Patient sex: F
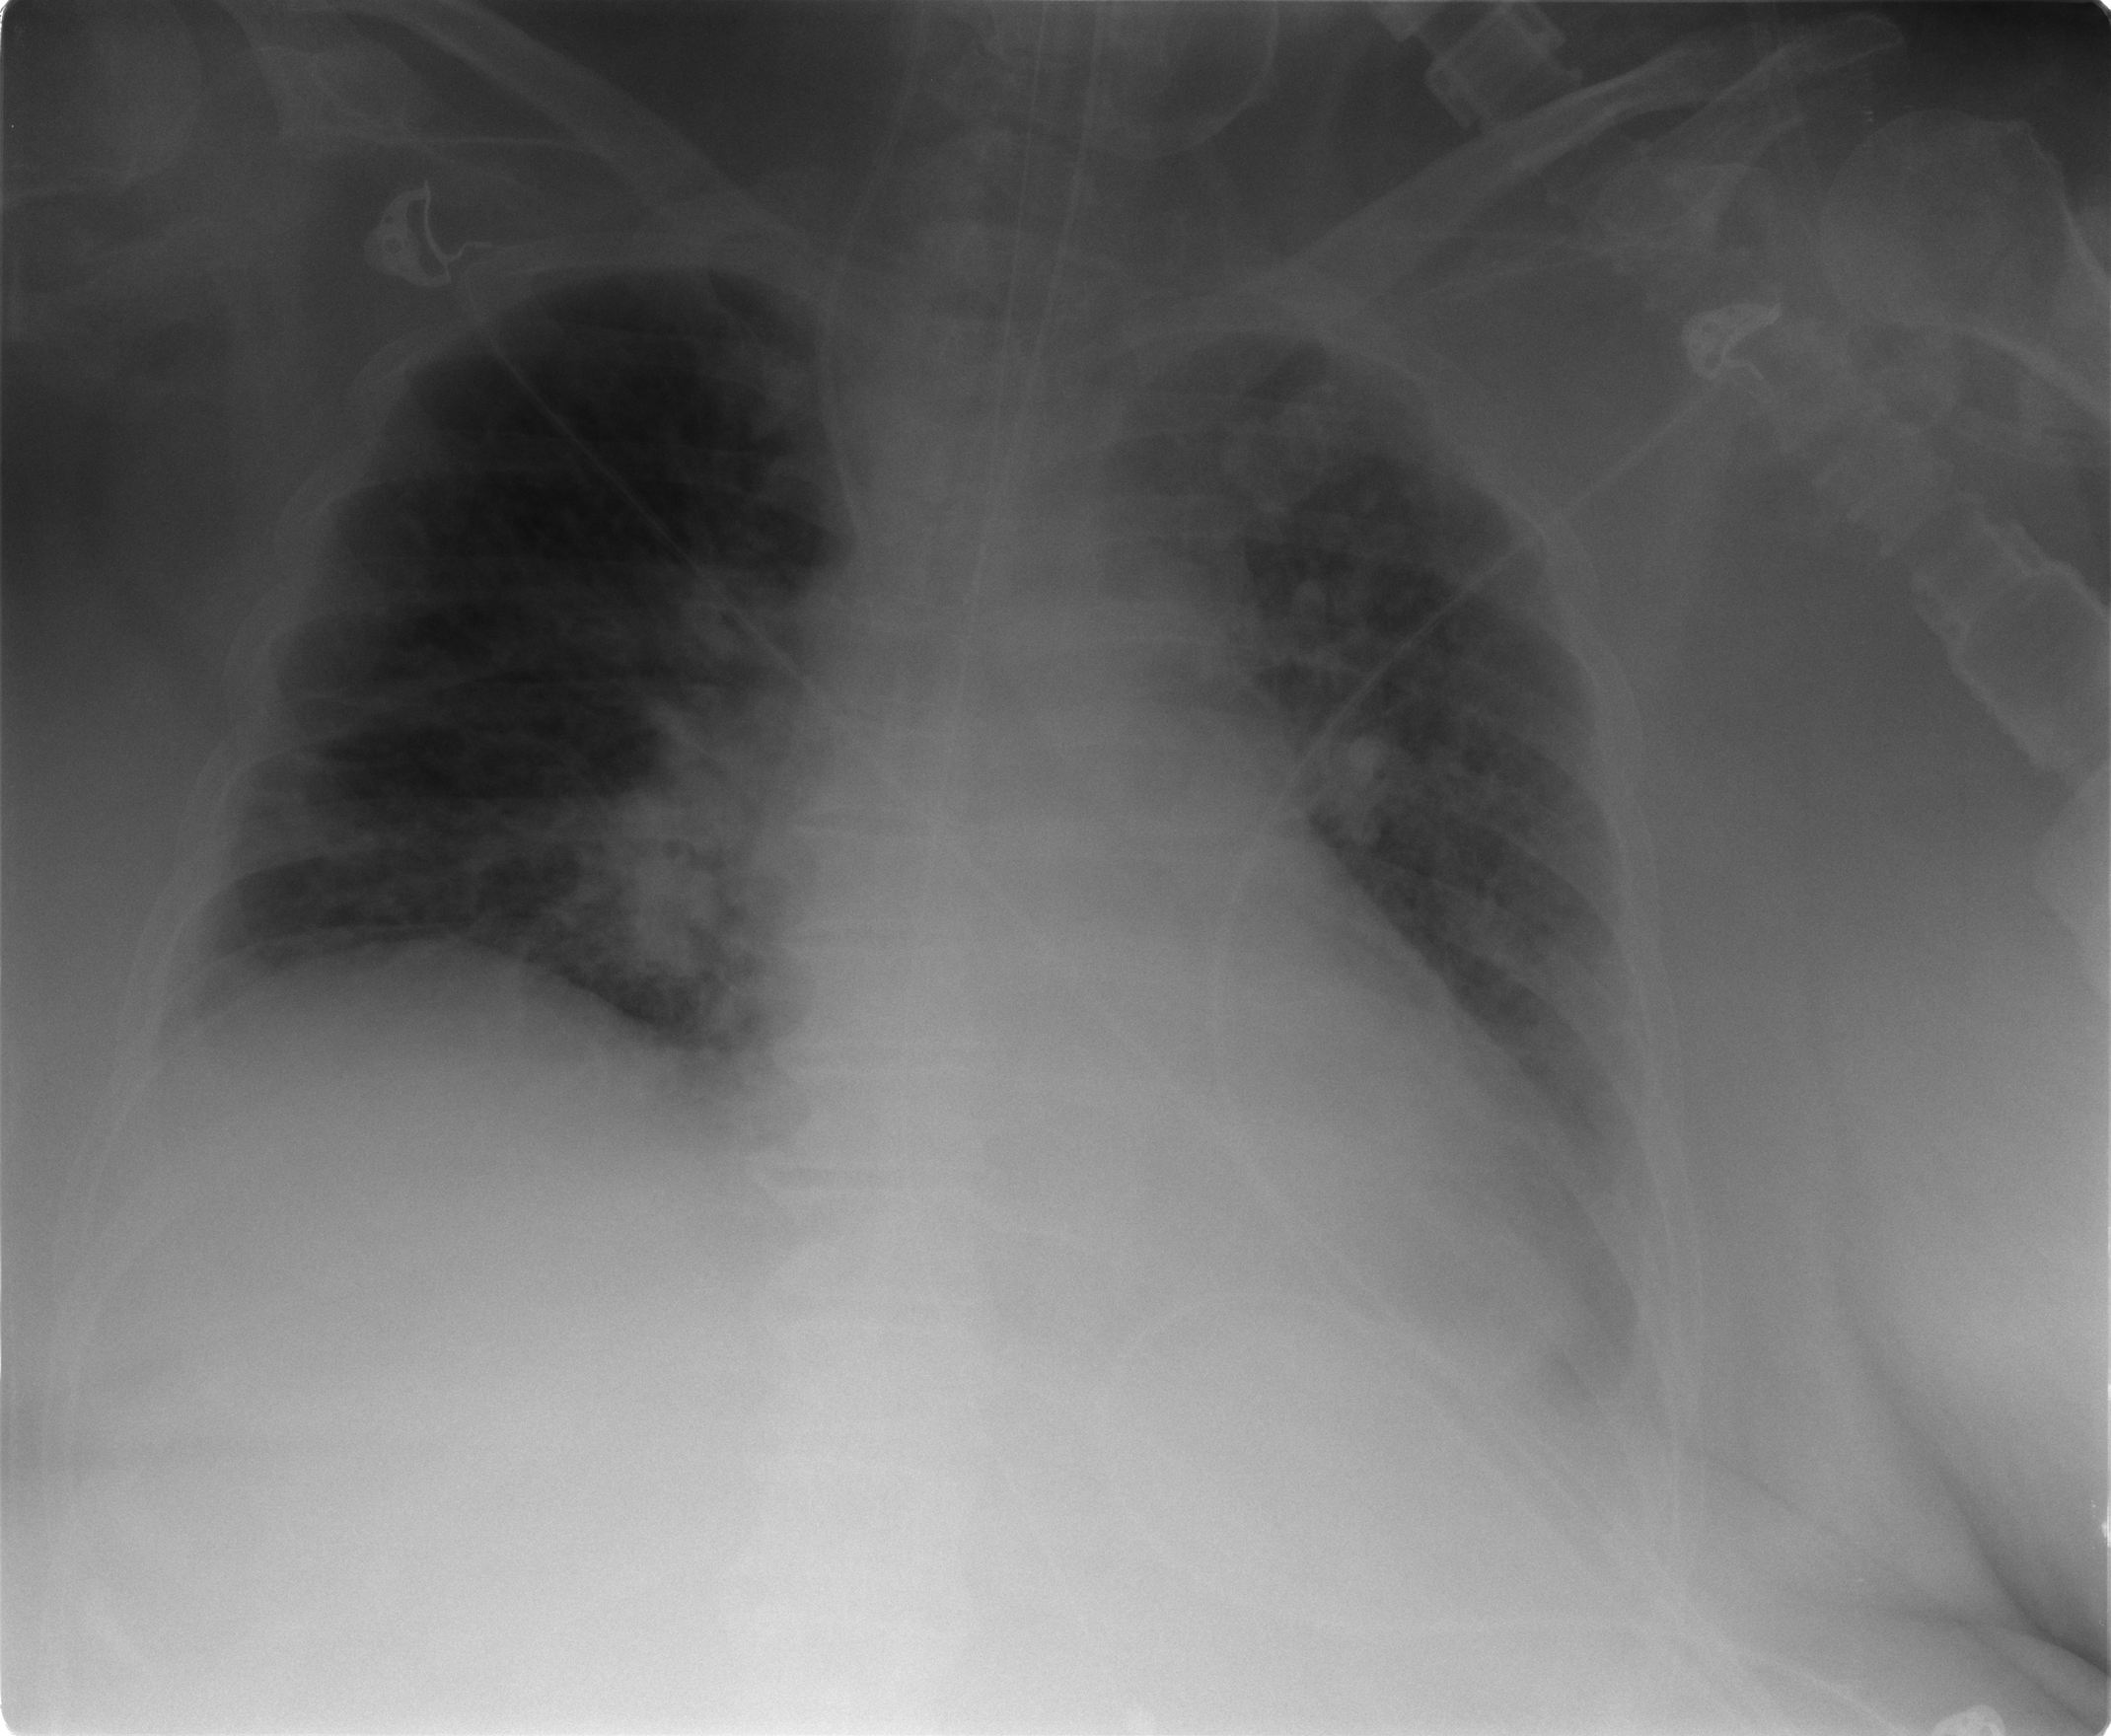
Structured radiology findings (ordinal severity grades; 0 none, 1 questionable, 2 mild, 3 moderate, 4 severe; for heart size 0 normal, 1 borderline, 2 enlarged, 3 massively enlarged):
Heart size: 2
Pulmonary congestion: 2
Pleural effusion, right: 0
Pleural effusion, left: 2
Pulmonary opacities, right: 2
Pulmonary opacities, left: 2
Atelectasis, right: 2
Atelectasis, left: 2